Interaction volume radius: 10 \u00c5
Interaction volume height: 10 \u00c5
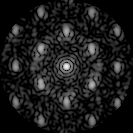
Disorder parameter: 0.4358